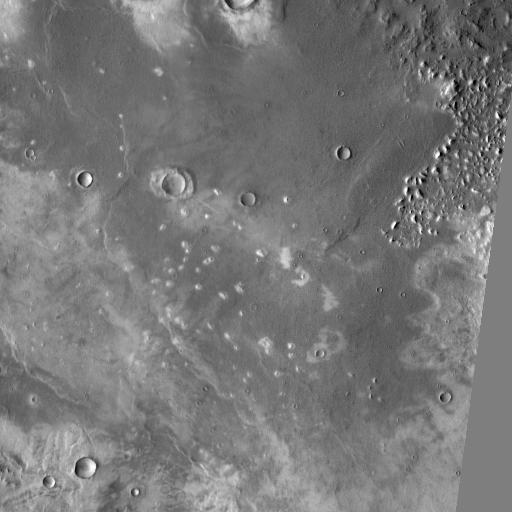
Crater classes present: Background, Other